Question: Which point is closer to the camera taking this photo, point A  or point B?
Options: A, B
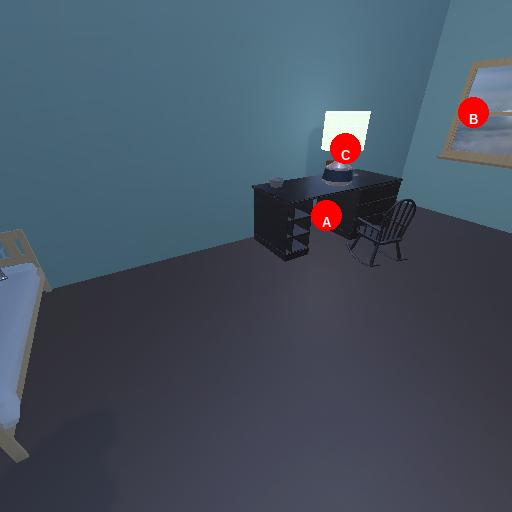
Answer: A